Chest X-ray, PA view. Patient: 42 years old, sex F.
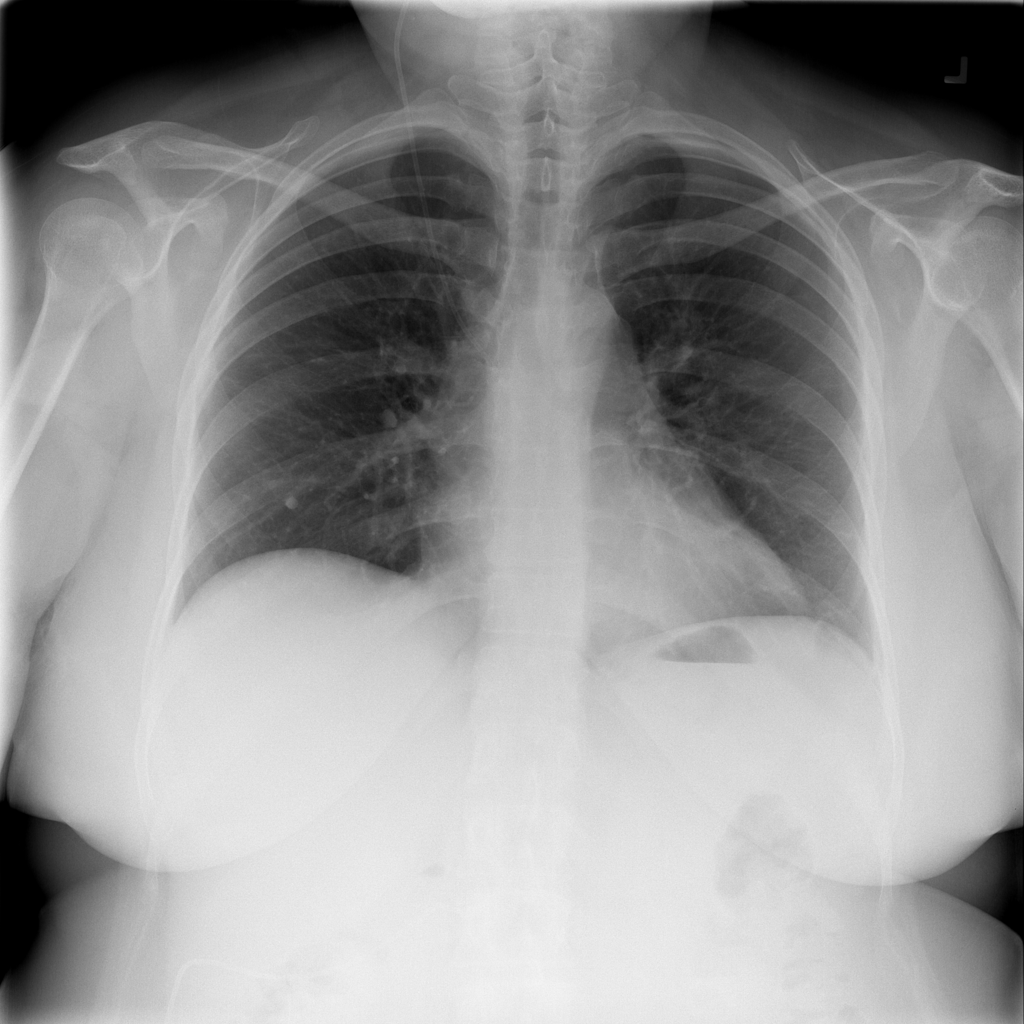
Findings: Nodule